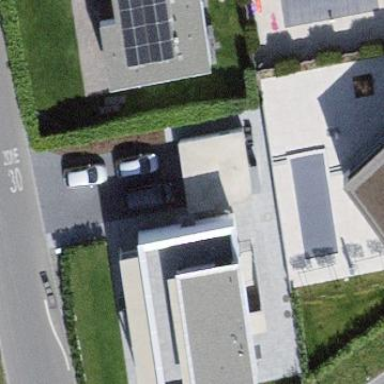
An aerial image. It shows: Residential building with flat roof.